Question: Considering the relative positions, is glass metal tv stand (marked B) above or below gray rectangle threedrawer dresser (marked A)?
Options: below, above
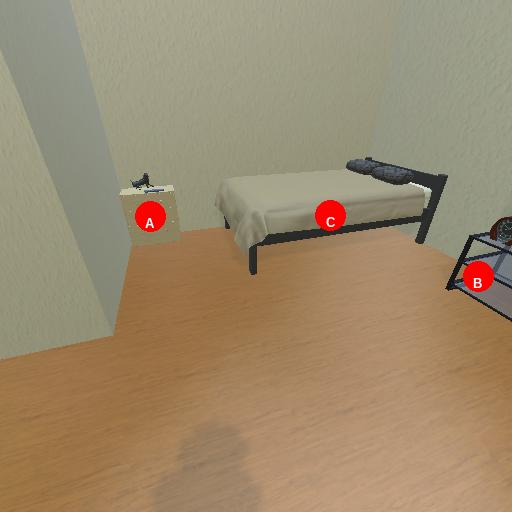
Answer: below